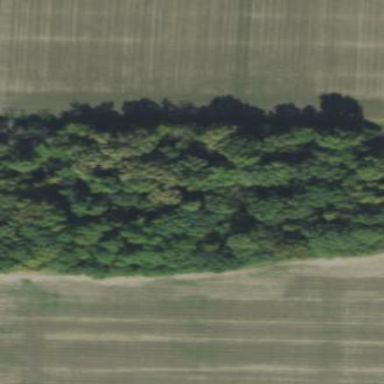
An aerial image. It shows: Beautiful woodland area.